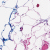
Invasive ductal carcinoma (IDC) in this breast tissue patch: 0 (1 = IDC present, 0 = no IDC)